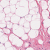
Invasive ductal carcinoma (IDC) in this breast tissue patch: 0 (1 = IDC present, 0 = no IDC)